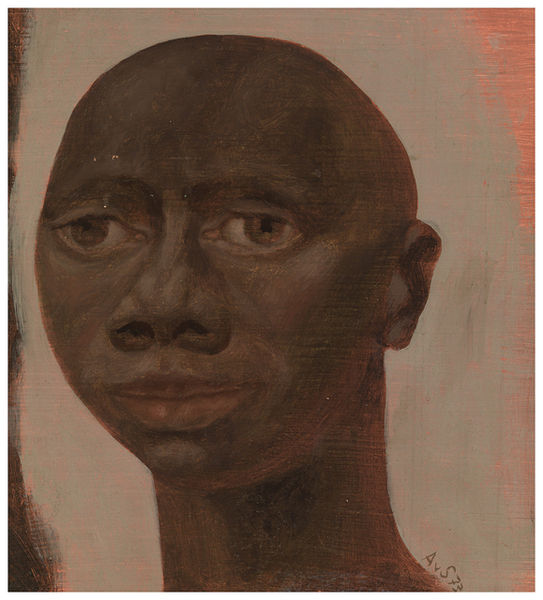
Titel: Black Beauty, Black Beauty
Künstler: Alexei Von Schlippe
Standort: Amherst (Massachusetts, USA)
Institution: Mead Art Museum, Amherst College
Schlagwörter: oil, red, white, black, face, grey, nose, painting, portrait, brown, wood, african, man, ear, head, eyes, gaze, shadow, mouth, person, neck, bald, board, study, eye, figure, lips, sunset, primitive, sunrise, bold, monogram, negro, nostril, contour, avs75, strabismus, cross-eyed